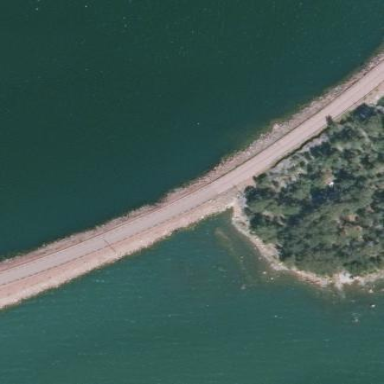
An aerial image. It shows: Breakwater structure.